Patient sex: F
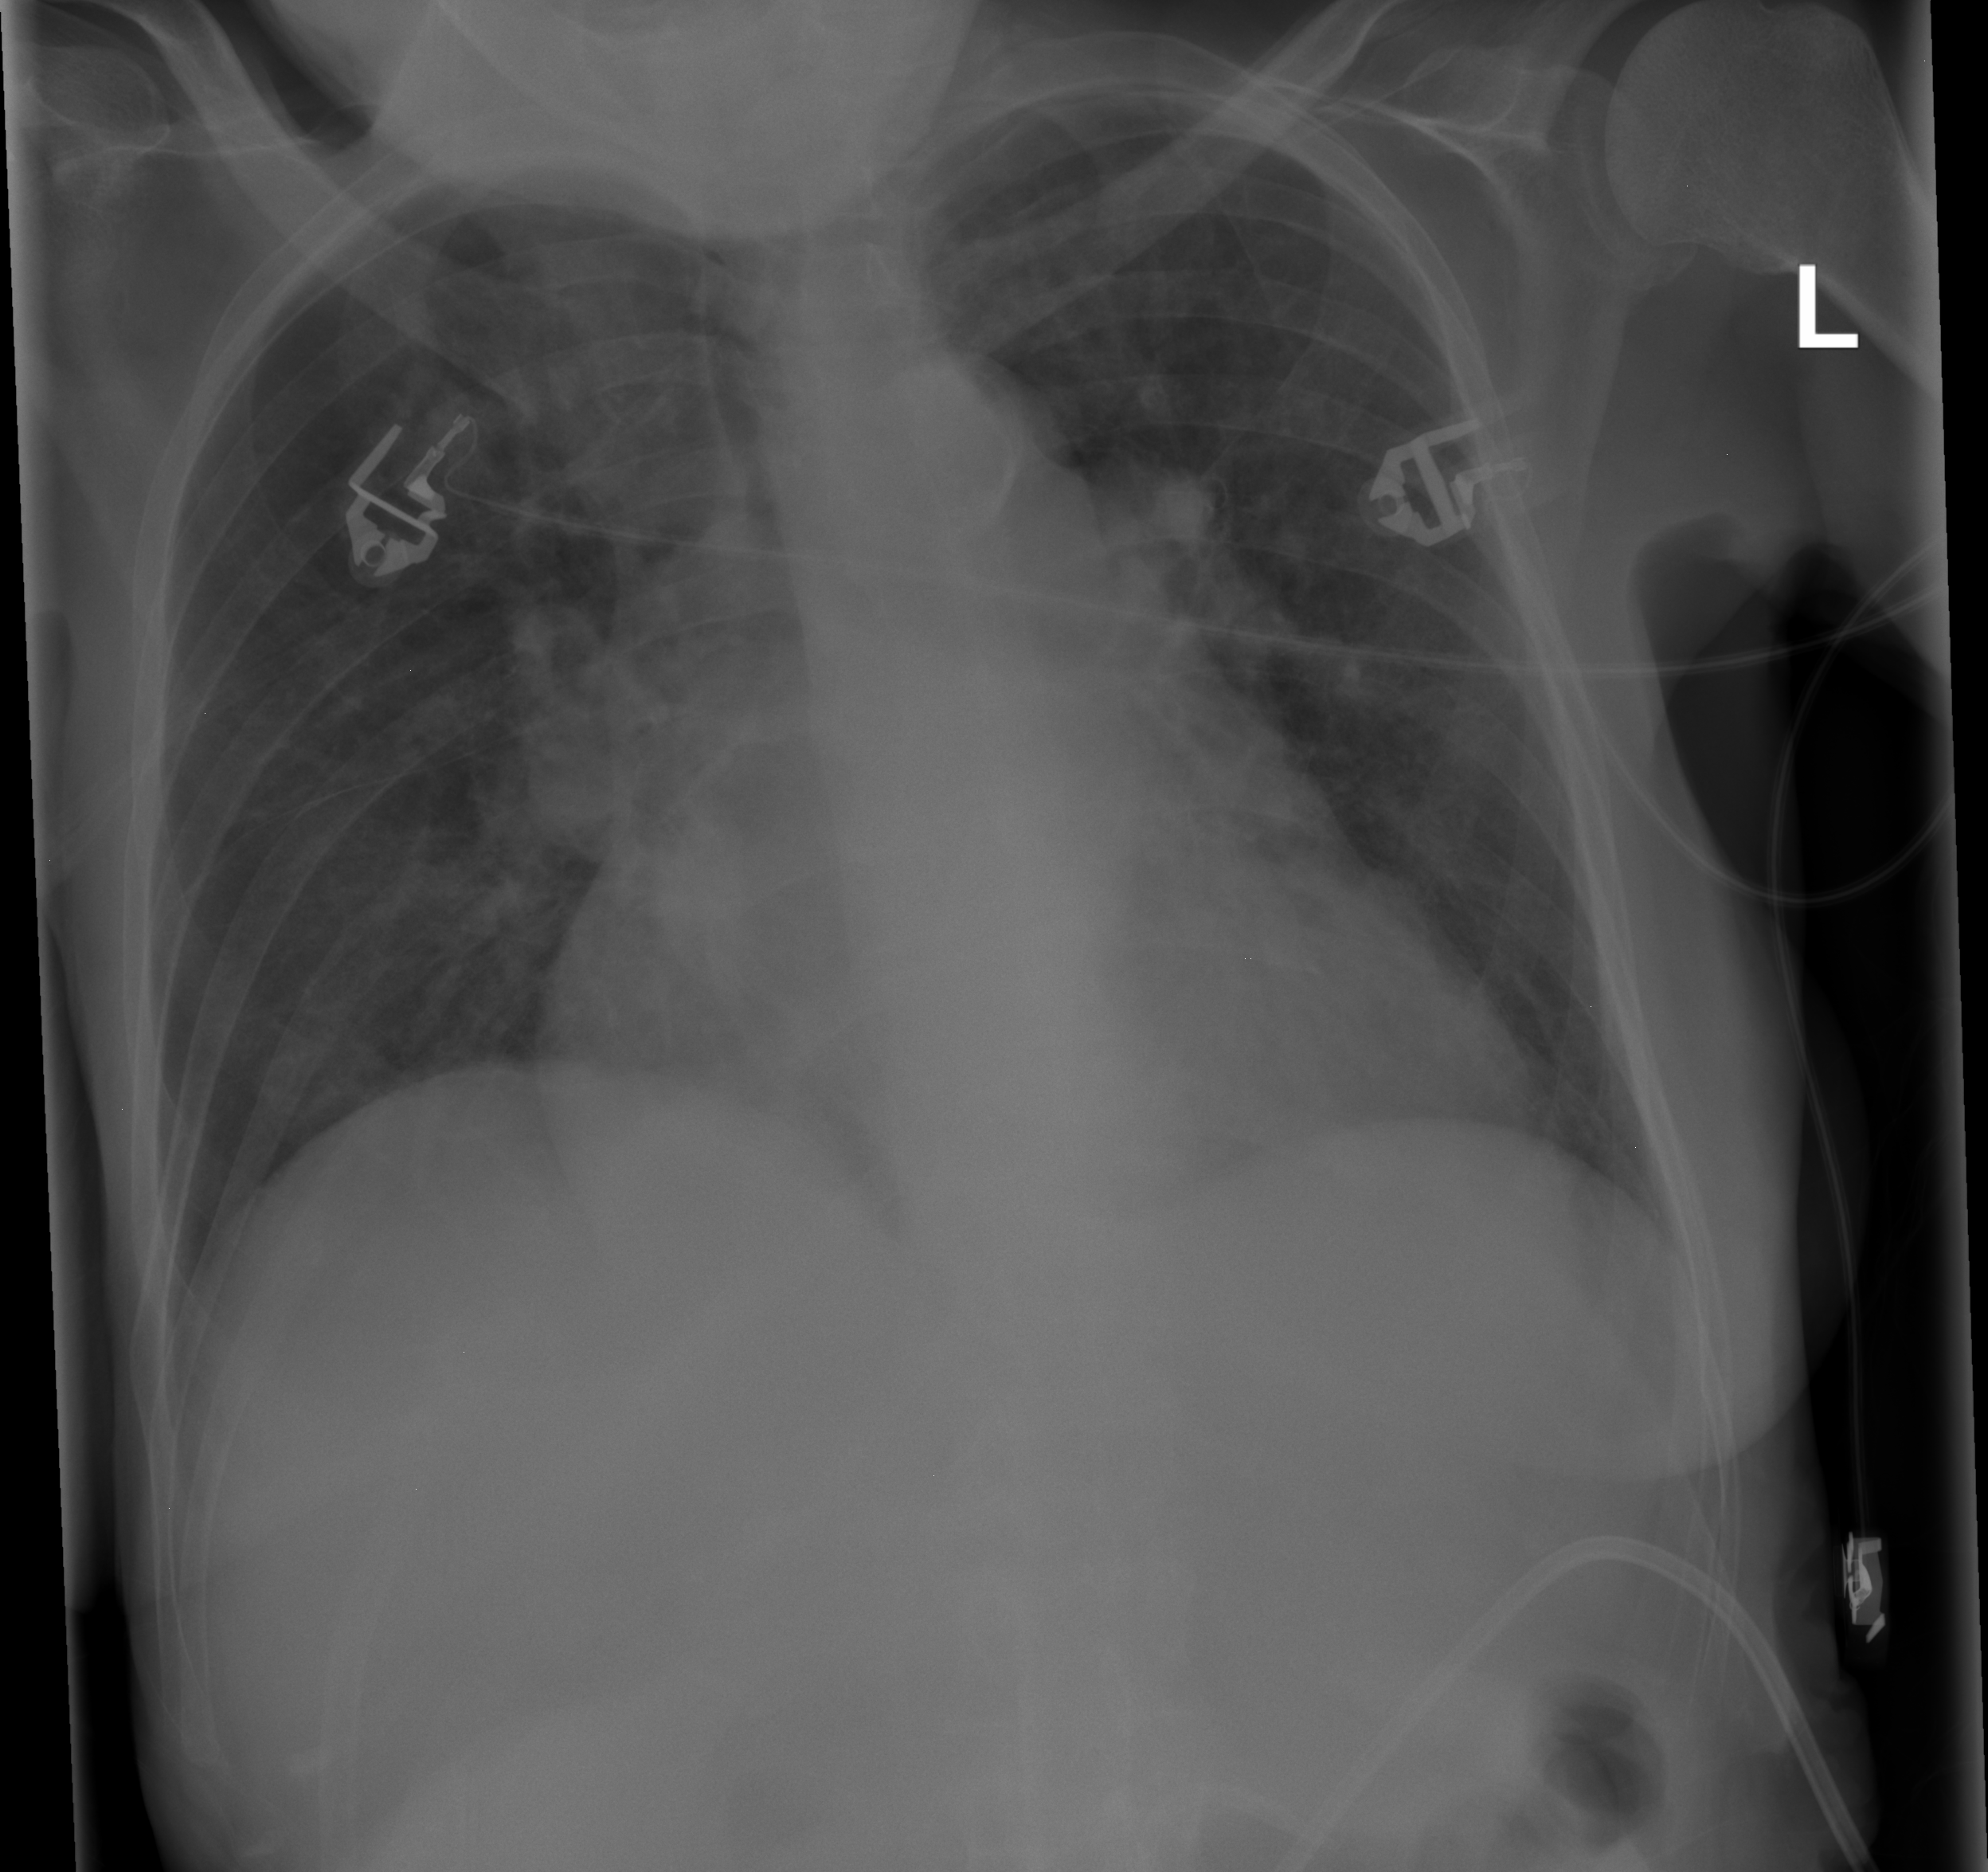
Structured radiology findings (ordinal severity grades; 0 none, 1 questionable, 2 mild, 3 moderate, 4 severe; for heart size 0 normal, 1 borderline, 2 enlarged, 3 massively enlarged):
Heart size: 2
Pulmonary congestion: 2
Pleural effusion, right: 0
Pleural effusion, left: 0
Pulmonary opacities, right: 0
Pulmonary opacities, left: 0
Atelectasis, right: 0
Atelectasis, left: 0